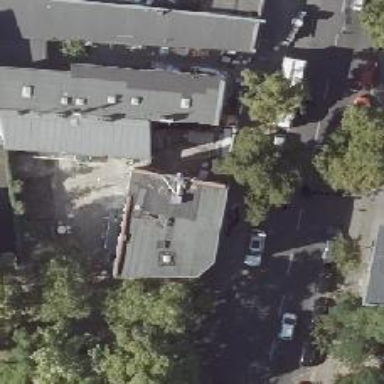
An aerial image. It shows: Pub.